八年级 · 画法几何学
在 Rt $\triangle A B C$ 中, $\angle C=90^{\circ}, A B=15, A C=12$, 以 $A$ 为圆心, 适当长为半径画弧,

交 $A C, A B$ 于 $D, E$ 两点, 再分别以 $D, E$ 为圆心, 大于 $\frac{1}{2} D E$ 的长为半径画弧, 两弧交于点 $M$.

作射线 $A M$ 交 $B C$ 于点 $F$, 则线段 $B F$ 的长为 $(\quad)$

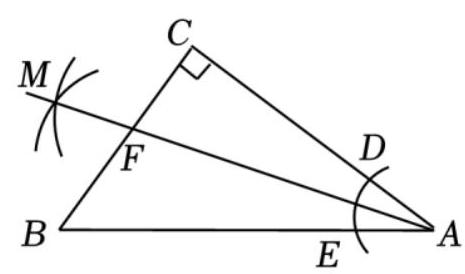
A. 5
B. 4
C. 3
D. 2.8
答案: A